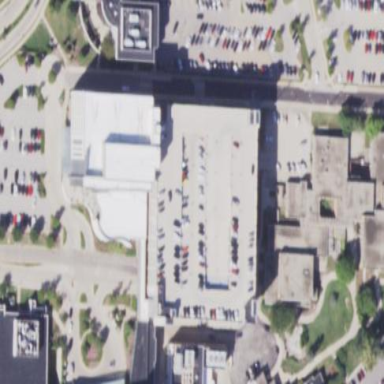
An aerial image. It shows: Multi-storey parking building with paved surface.